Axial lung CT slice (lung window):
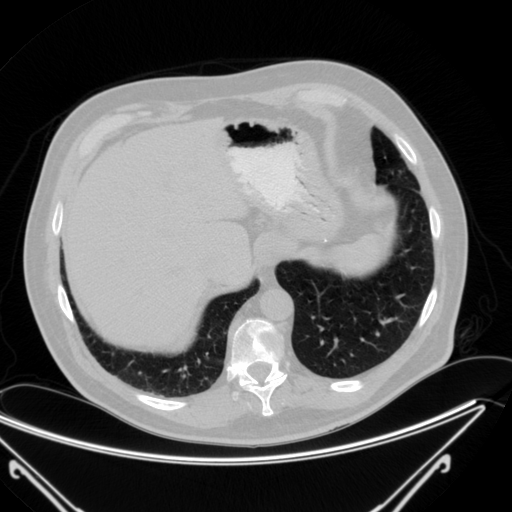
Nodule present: no